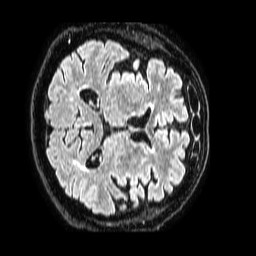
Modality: FLAIR
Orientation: axial
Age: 78
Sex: male
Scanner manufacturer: philips
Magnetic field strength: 1.5 T
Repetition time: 4.8 s
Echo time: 0.3 s